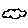
Label: cloud